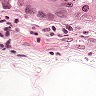
Metastatic tissue present: yes